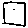
Label: square